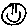
Label: smiley face